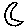
Label: moon